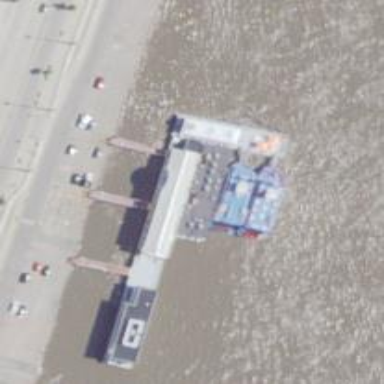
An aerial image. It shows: Man-made pier.